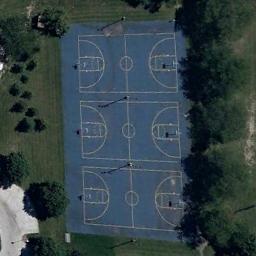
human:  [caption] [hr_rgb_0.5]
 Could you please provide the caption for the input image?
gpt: Three basketball courts on the lawn and some trees beside .

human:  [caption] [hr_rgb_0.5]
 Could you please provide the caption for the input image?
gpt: There are three basketball courts in the middle of trees .

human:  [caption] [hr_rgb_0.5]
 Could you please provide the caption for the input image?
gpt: There are three basketball courts on the blue playground .

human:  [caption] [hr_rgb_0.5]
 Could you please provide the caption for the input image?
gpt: Three basketball courts are arrayed on the playing ground,With some trees nearby .

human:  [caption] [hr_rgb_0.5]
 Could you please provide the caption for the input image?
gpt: Many trees are near three basketball courts .